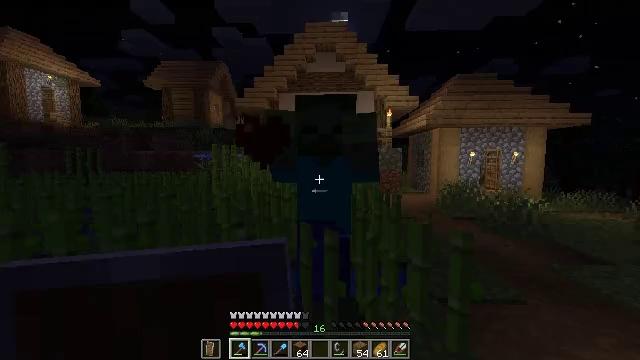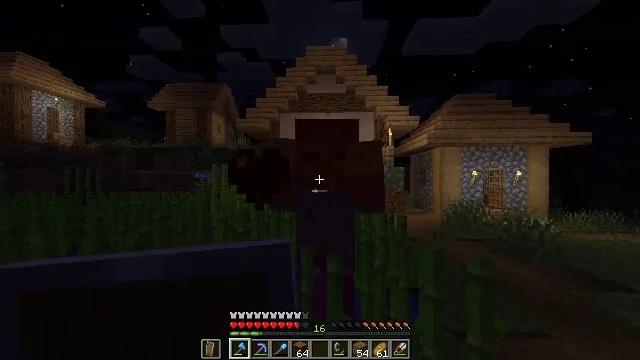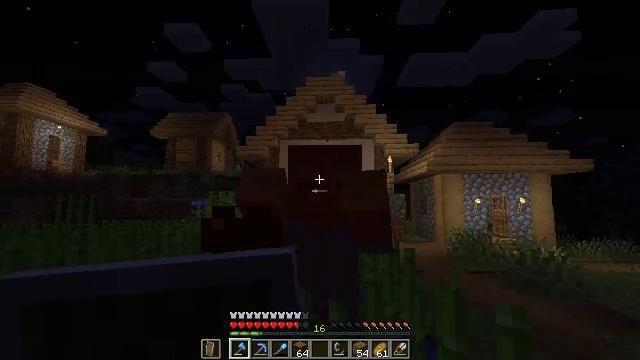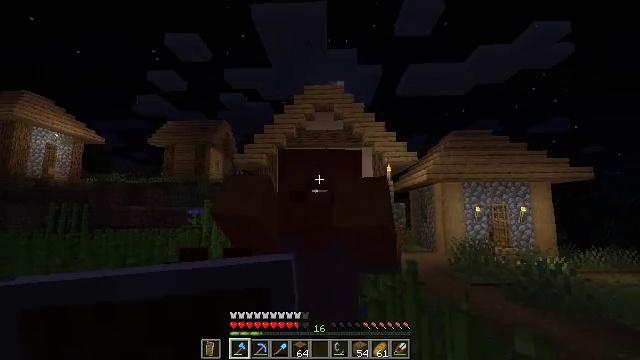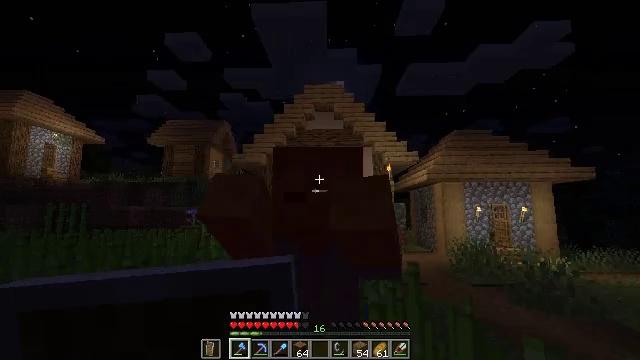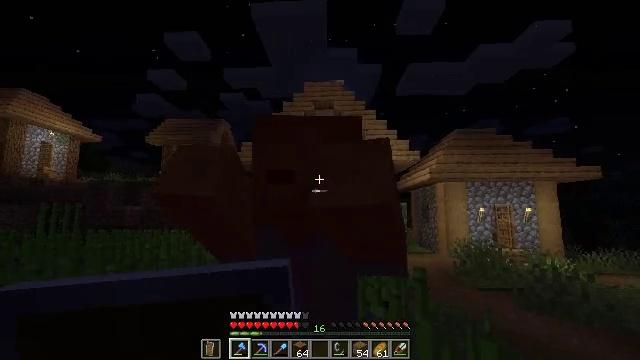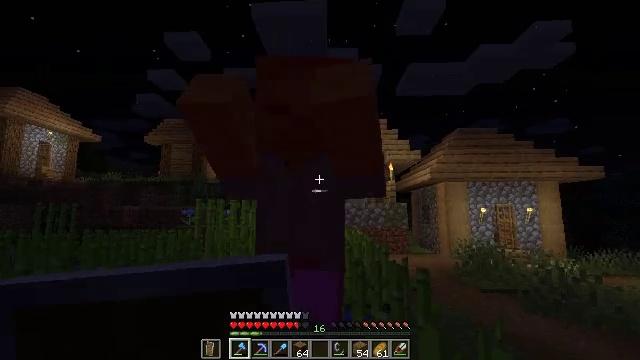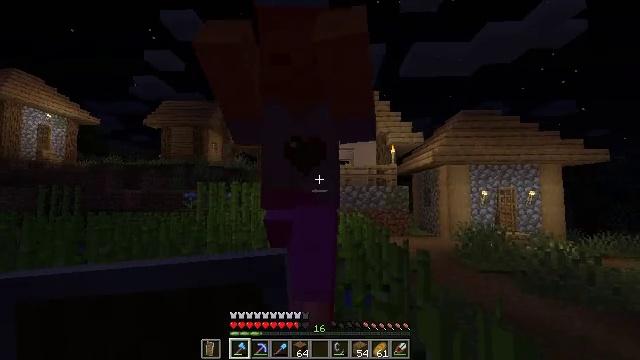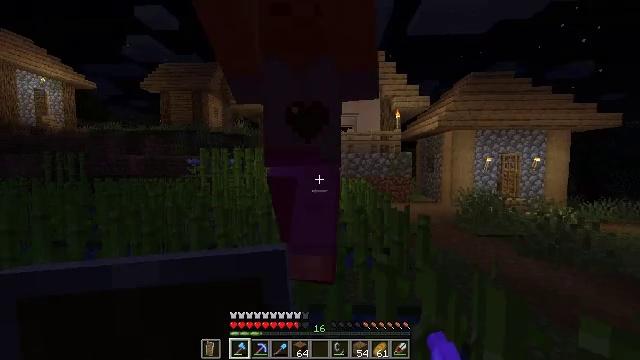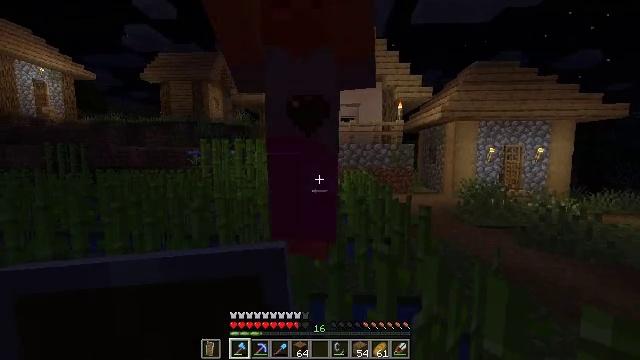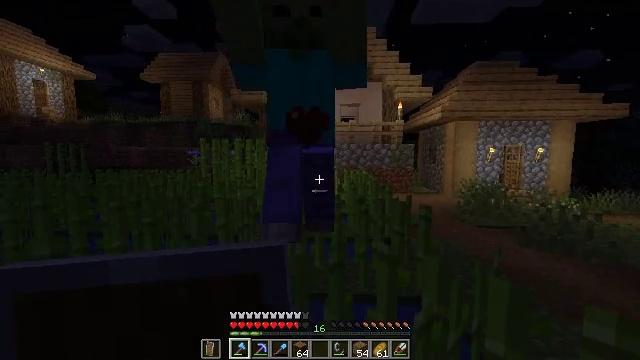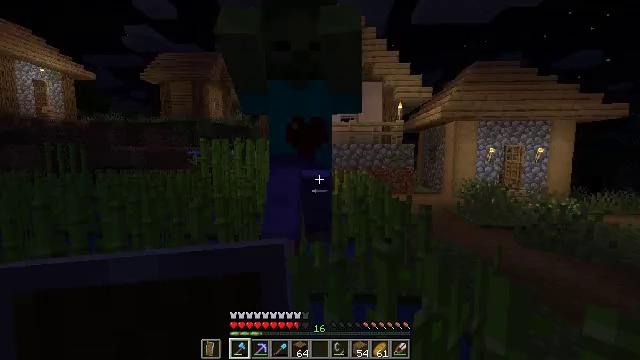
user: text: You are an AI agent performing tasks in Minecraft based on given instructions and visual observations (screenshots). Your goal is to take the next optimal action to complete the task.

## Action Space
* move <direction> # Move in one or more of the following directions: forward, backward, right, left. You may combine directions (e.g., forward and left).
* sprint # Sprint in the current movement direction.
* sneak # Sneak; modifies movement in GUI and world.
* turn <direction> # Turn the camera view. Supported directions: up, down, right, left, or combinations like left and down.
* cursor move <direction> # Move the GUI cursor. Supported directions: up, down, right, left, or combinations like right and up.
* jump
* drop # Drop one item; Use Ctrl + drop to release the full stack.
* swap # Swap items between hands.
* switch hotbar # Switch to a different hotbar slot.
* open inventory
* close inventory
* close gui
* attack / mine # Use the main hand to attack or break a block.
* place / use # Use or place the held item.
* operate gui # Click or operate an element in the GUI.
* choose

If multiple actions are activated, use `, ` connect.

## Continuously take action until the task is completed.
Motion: motion action
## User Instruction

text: Hunt the zombie.
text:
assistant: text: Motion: move forward, turn up
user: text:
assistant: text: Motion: move forward, turn up
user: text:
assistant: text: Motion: move forward, turn up
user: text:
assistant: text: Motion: move forward
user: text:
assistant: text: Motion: no_op
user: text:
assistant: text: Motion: no_op
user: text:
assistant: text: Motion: turn down, attack / mine
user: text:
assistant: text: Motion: turn down, attack / mine
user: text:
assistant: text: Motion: turn down, attack / mine
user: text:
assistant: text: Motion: attack / mine
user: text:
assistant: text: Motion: no_op
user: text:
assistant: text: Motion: no_op